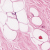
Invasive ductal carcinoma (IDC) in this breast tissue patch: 0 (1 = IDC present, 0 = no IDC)